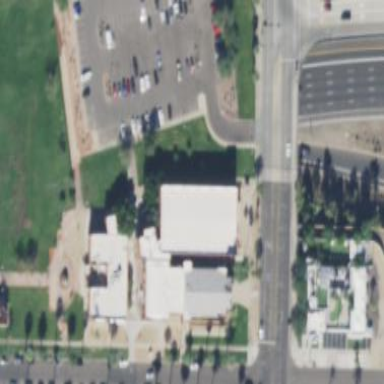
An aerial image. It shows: Arts center housed in building.